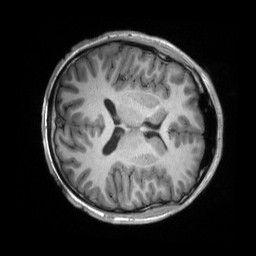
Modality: T1w
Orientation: axial
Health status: healthy
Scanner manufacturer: siemens
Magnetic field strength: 3 T
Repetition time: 2.3 s
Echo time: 0.00228 s